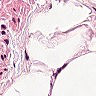
Metastatic tissue present: no